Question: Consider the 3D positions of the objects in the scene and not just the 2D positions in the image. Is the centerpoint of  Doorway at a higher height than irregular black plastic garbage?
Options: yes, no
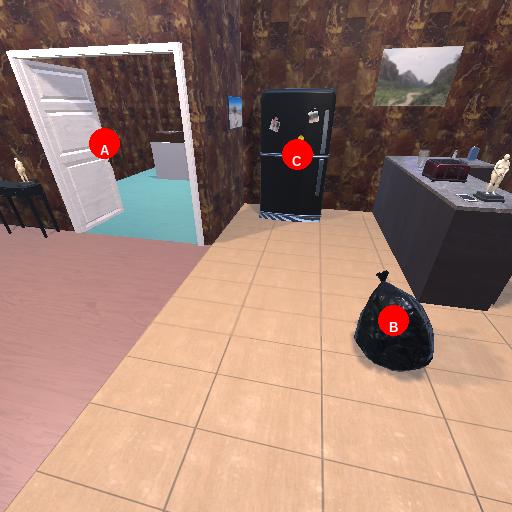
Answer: yes